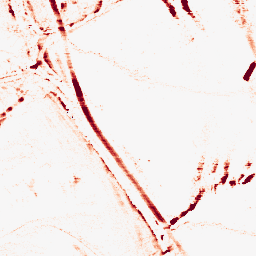
Category: morphological
Decomposition family: morphological_rect
Decomposition parameters: operation: opening
width: 10
height: 3
Upsampling method: lanczos
Upsampling parameters: scale: 2
Upsampling scale: 2